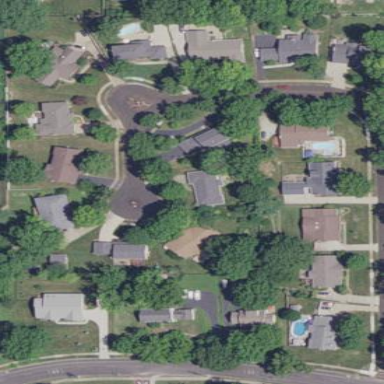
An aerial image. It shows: Single-family residential area.